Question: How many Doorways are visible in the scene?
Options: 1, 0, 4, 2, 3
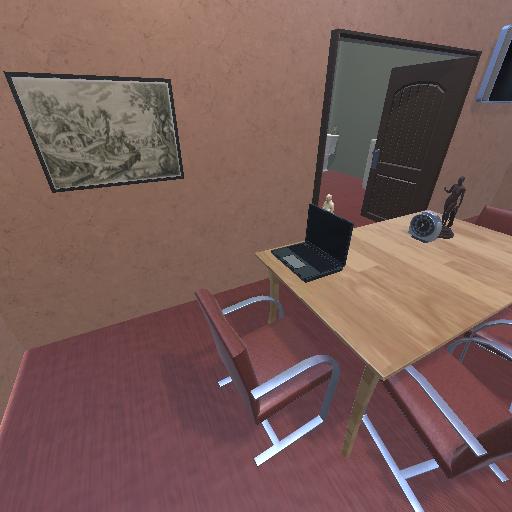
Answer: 1